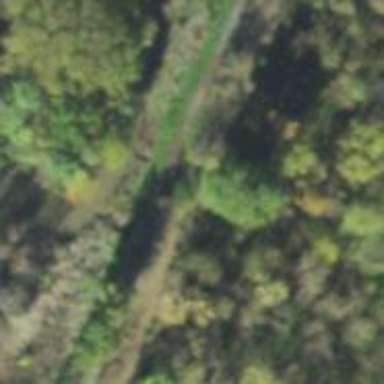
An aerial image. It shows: Path leading to bridge.